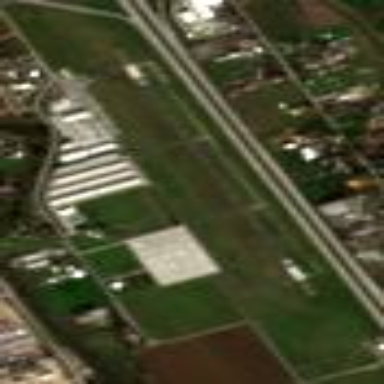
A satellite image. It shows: Public aerodrome.